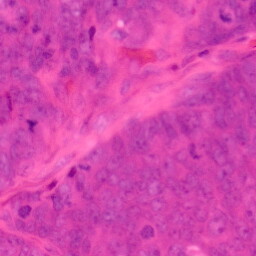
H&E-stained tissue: Colon